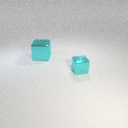
large cyan metal cube behind small cyan metal cube